Question: I'm developing an app for android using flash and adobe air for android.
In flash i have a set of Scenes which can be navigated in the following way.

in the lower scenes (morning, noon and evening scenes), i have one movie clip every 5 frames per scene, which have audio embedded in them. on the first frame of the movie clips i have, i call the 'stop();' function. and at the end of the clip an event is dispatched ( 'dispatchEvent(new Event ("MEANING_TEXT_COMPLETE"));' ), so that code from the main timeline could act accordingly.
Here is the code on my main timeline
'''
import flash.events.MouseEvent;
MovieClip(this.root).stop();
btn_home_parent.addEventListener(MouseEvent.CLICK, goto_dh_morn);
mc_sound.addEventListener(MouseEvent.CLICK, control_sound_morn);
btn_next_morn.addEventListener(MouseEvent.CLICK, goto_next_morn);
btn_prev_morn.addEventListener(MouseEvent.CLICK, goto_prev_morn);
//load all sound files
var mn_1:Mn1 = new Mn1();
var mn_2:Mn2 = new Mn2();
var mn_3:Mn3 = new Mn3();
var mn_4:Mn4 = new Mn4();
var mn_5:Mn5 = new Mn5();
var mn_6:Mn6 = new Mn6();
var mn_7:Mn7 = new Mn7();
var mn_8:Mn8 = new Mn8_();
var mn_9:Mn9 = new Mn9();
var mn_10:Mn10 = new Mn10();
var mn_11:Mn11 = new Mn11();
var mn_12:Mn12 = new Mn12();
var mn_13:Mn13 = new Mn13();
var mn_14:Mn14 = new Mn14();
var frameCount_morn:int = 1;
var lang1Init_morn:Boolean = false;
var lang1:Object;
var ar:Object;
playSound_morn();
function playSound_morn()
{
var currentSound:Sound = new Sound();
channel.stop();
trace("play sound");
currentSound = this["mn_" + frameCount_morn];
channel = currentSound.play();
channel.addEventListener(Event.SOUND_COMPLETE, soundComplete_morn);
trans.volume = 1;
channel.soundTransform = trans;
}
function soundComplete_morn(e:Event):void
{
if (showlang1Text)
{
trace("ar Sound Complete");
ar = getChildByName("arText" + (currentFrame - 1));
ar.visible = false;
trace("ar child acquired");
lang1 = getChildByName("lang1Text" + (currentFrame - 1));
lang1Init_morn = true;
lang1.visible = true;
lang1.play();
lang1.addEventListener("MEANING_TEXT_COMPLETE", translationComplete_morn);
}
}
function translationComplete_morn(e:Event)
{
trace("translate Complete");
ar= getChildByName("arText" + (currentFrame - 1));
ar.visible = true;
lang1 = getChildByName("lang1Text" + (currentFrame - 1));
lang1.visible = false;
}
function goto_next_morn(e:MouseEvent)
{
if (MovieClip(this.root).currentFrame <= 61)
{
var next_frame = MovieClip(this.root).currentFrame + 5;
frameCount_morn = frameCount_morn + 1;
channel.stop();
if (lang1Init_morn){lang1.stop();lang1Init_morn = false;}
MovieClip(this.root).gotoAndStop(next_frame);
playSound_morn();
}
trace("Current Frame: " + currentFrame);
}
function goto_prev_morn(e:MouseEvent)
{
if (MovieClip(this.root).currentFrame > 0)
{
var prev_frame = MovieClip(this.root).currentFrame - 5;
frameCount_morn = frameCount_morn - 1;
channel.stop();
if (lang1Init_morn){lang1.stop();lang1Init_morn = false;}
MovieClip(this.root).gotoAndStop(prev_frame);
playSound_morn();
}
trace("Current Frame: " + currentFrame);
}
function control_sound_morn(e:MouseEvent)
{
control_sound(e);
if (!showlang1Text) {
mc_sound.gotoAndStop(5);
if (lang1Init_morn){
lang1.stop();
lang1Init_morn = false;
ar.visible = true;
lang1.visible = false;
}
}
else {
mc_sound.gotoAndStop(1)
}
}
function goto_dh_morn(e:MouseEvent) {
if (lang1Init_morn){lang1.stop();lang1Init_morn = false;}
channel.stop();
goto_dh(e);
}
'''
the movie clip object is 'lang1'
when i load the scene "Morning Scene" it works perfectly well, as it should. however when i navigate to the "noon scene" or "evening scene", audio from all the movie clips that were put on the "morning scene" automatically starts to play. The funny thing is that those movie clips are not even added to the "noon scene" and "evening scene". Any idea on why this happens or how to fix it.
thanks
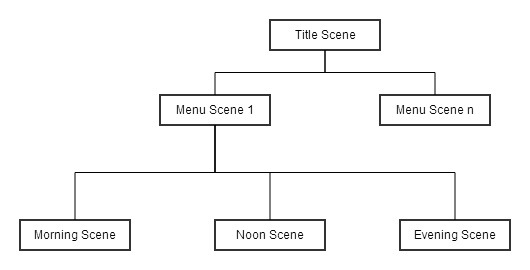
Answer: as I got no answers. the way I fixed it was to compile each scene to a separate swf file and then load/unload them when needed.